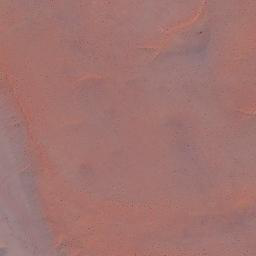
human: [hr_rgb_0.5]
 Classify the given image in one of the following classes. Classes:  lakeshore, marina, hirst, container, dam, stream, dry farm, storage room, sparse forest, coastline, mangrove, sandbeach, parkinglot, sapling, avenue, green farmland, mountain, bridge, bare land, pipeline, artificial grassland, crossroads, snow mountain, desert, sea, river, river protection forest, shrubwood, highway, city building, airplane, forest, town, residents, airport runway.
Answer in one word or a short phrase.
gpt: desert